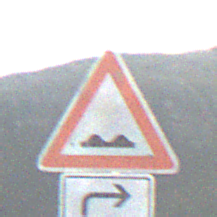
Verkehrszeichen: UnebeneFahrbahn
Zusatzzeichen unten: RichtungsangabeDurchPfeile5
Umgebung: Outdoor, Nature
Tageszeit: SunriseSunset
Wetter: PartlyCloudy
Licht: Natural
Jahreszeit: Summer
Kontrast: HighContrast